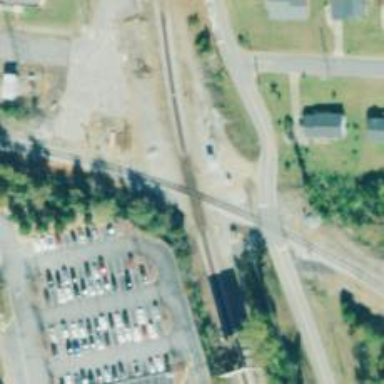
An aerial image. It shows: Railway crossing.